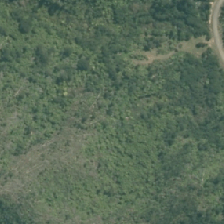
Land cover: harvested_forest